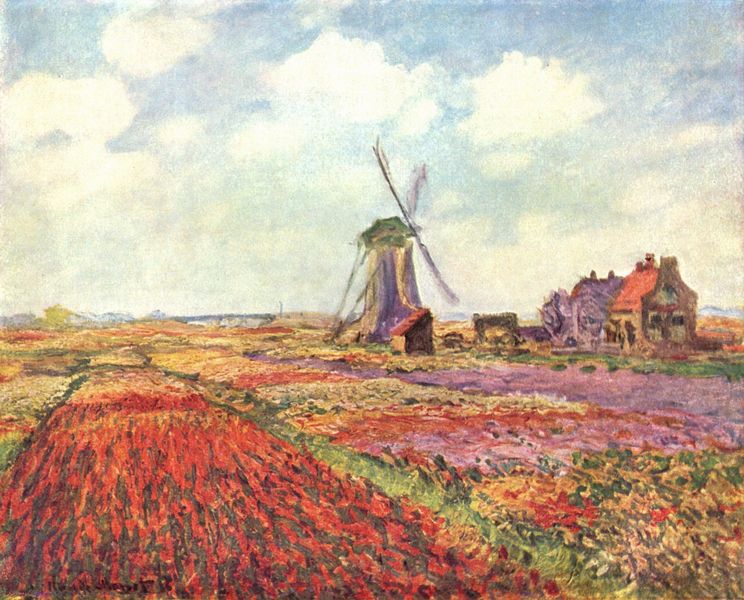
Titel: Tulpenfeld in Holland
Künstler: Claude Monet
Standort: Paris
Institution: Musée d'Orsay
Schlagwörter: blau, flügel, gemälde, himmel, wolken, gelb, grün, impressionismus, landschaft, blumen, bunt, fenster, hell, hintergrund, licht, orange, straße, tür, weiss, blüte, blüten, dach, gebäude, gras, haus, rot, wiese, wolke, malerei, holland, niederlande, öl, feld, felder, gracht, horizont, häuser, mühle, natur, wind, windmühle, brücke, flach, hütte, sonne, pflanzen, rosa, schuppen, turm, hellblau, sommer, acker, getreide, korn, weizen, dächer, giebel, eben, farbe, lila, violett, bauernhof, hof, van gogh, tulpen, duktus, hoch, menschenleer, bauer, eindruck, äcker, pink, gogh, mohn, wolkig, beet, sonnentag, vincent, gefühl, blumenbeete, mohnfeld, impessionismus, kumuluswolken, blumenfeld, blumenfelder, empfinden, mohnfelder, mühlenrad, orstschaft, tulpenfelder, müle, bauernhaus, tulpenfeld, tuplen